Question: I have some event times in a list and I would like to plot an exponentially weighted moving average of them. I can do this using the following code.
'''
import numpy as np
import matplotlib.pyplot as plt
print "Code runnning"
a=0.01
l = [3.0,7.0,10.0,20.0,200.0]
y = np.zeros(1000)
for item in l:
y[item]=1
s = np.zeros(1000)
x = np.linspace(0,1000,1000)
for i in xrange(1000):
s[i] = a*y[i-1]+(1-a)*s[i-1]
plt.plot(x, s)
plt.show()
'''
This is clearly a horrible way to use python however. What's the right way to do this? Is it possible to do it without making all these extra sparse arrays?
The output should look like this.

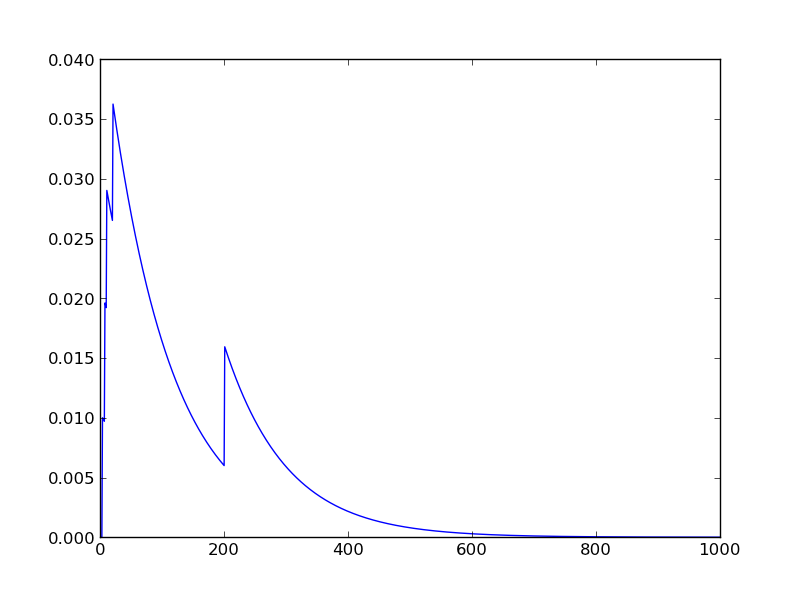
Answer: <URL> comes to mind for this task:
'''
import pandas as pd
l = [3.0,7.0,10.0,20.0,200.0]
s = pd.Series(np.ones_like(l), index=l)
y = s.reindex(range(1000), fill_value=0)
pd.ewma(y, 199).plot()
'''
The period is related to your parameter alpha as 'n=2/(a+1)'. Result: